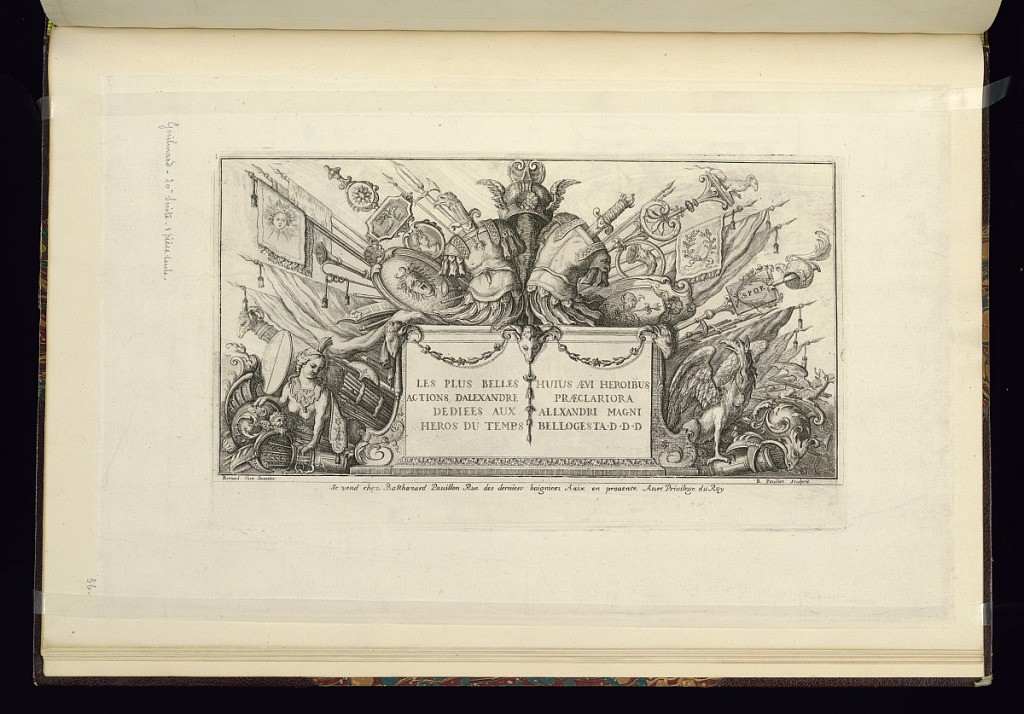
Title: Title Page
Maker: Jean-Bernard Turreau, French, 1672 - 1731
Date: early 18th century
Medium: Etching on laid paper
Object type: Print
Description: Title page with the title lettered on a plinth framed by military motifs - coat of arms, swords, helmets, griffin, sphinx, banners, flags, spears, quivers of arrows, ram's heads, festoons of leaves, and foliate scrolls. The plate is signed.